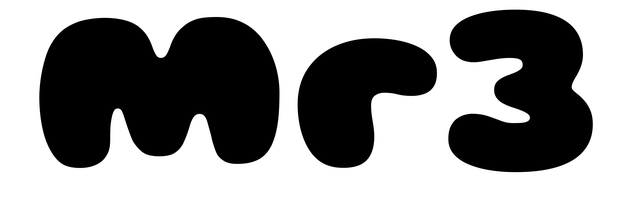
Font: Gluten_Black